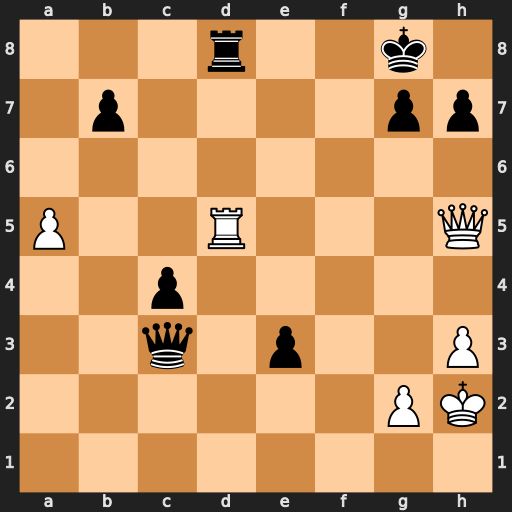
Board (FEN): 3r2k1/1p4pp/8/P2R3Q/2p5/2q1p2P/6PK/8
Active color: w
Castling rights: -
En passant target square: -
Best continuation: Rxd8#